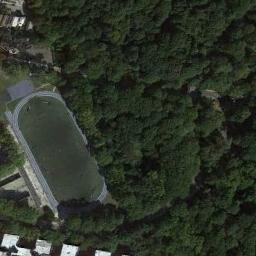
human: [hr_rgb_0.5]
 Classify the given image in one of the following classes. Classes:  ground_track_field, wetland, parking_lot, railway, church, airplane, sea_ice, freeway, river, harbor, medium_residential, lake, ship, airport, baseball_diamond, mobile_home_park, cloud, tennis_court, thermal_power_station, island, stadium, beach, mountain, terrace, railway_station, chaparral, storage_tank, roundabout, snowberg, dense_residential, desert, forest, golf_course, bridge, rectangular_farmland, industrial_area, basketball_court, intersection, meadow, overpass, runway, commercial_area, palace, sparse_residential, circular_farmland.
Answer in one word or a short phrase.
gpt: ground_track_field